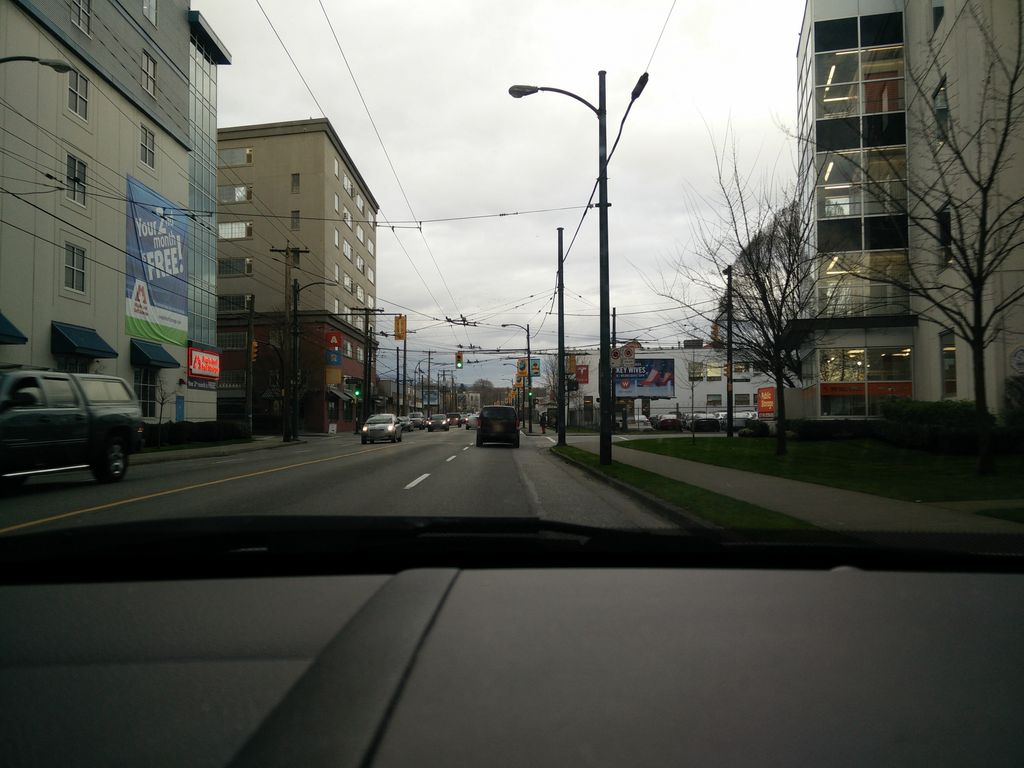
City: vancouver